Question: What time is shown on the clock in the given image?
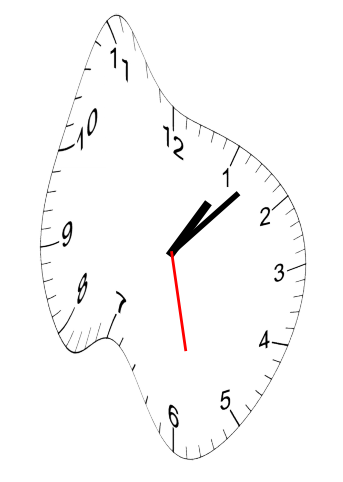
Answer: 01:07:28